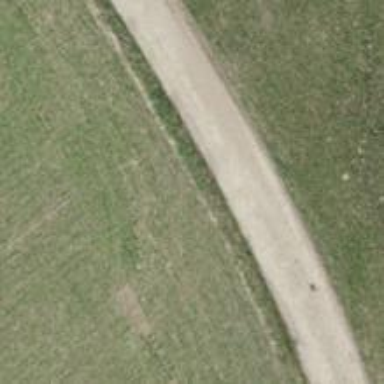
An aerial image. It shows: Track with grade 1 quality.